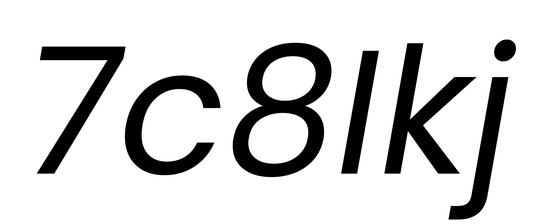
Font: Poppins-Italic